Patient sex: F
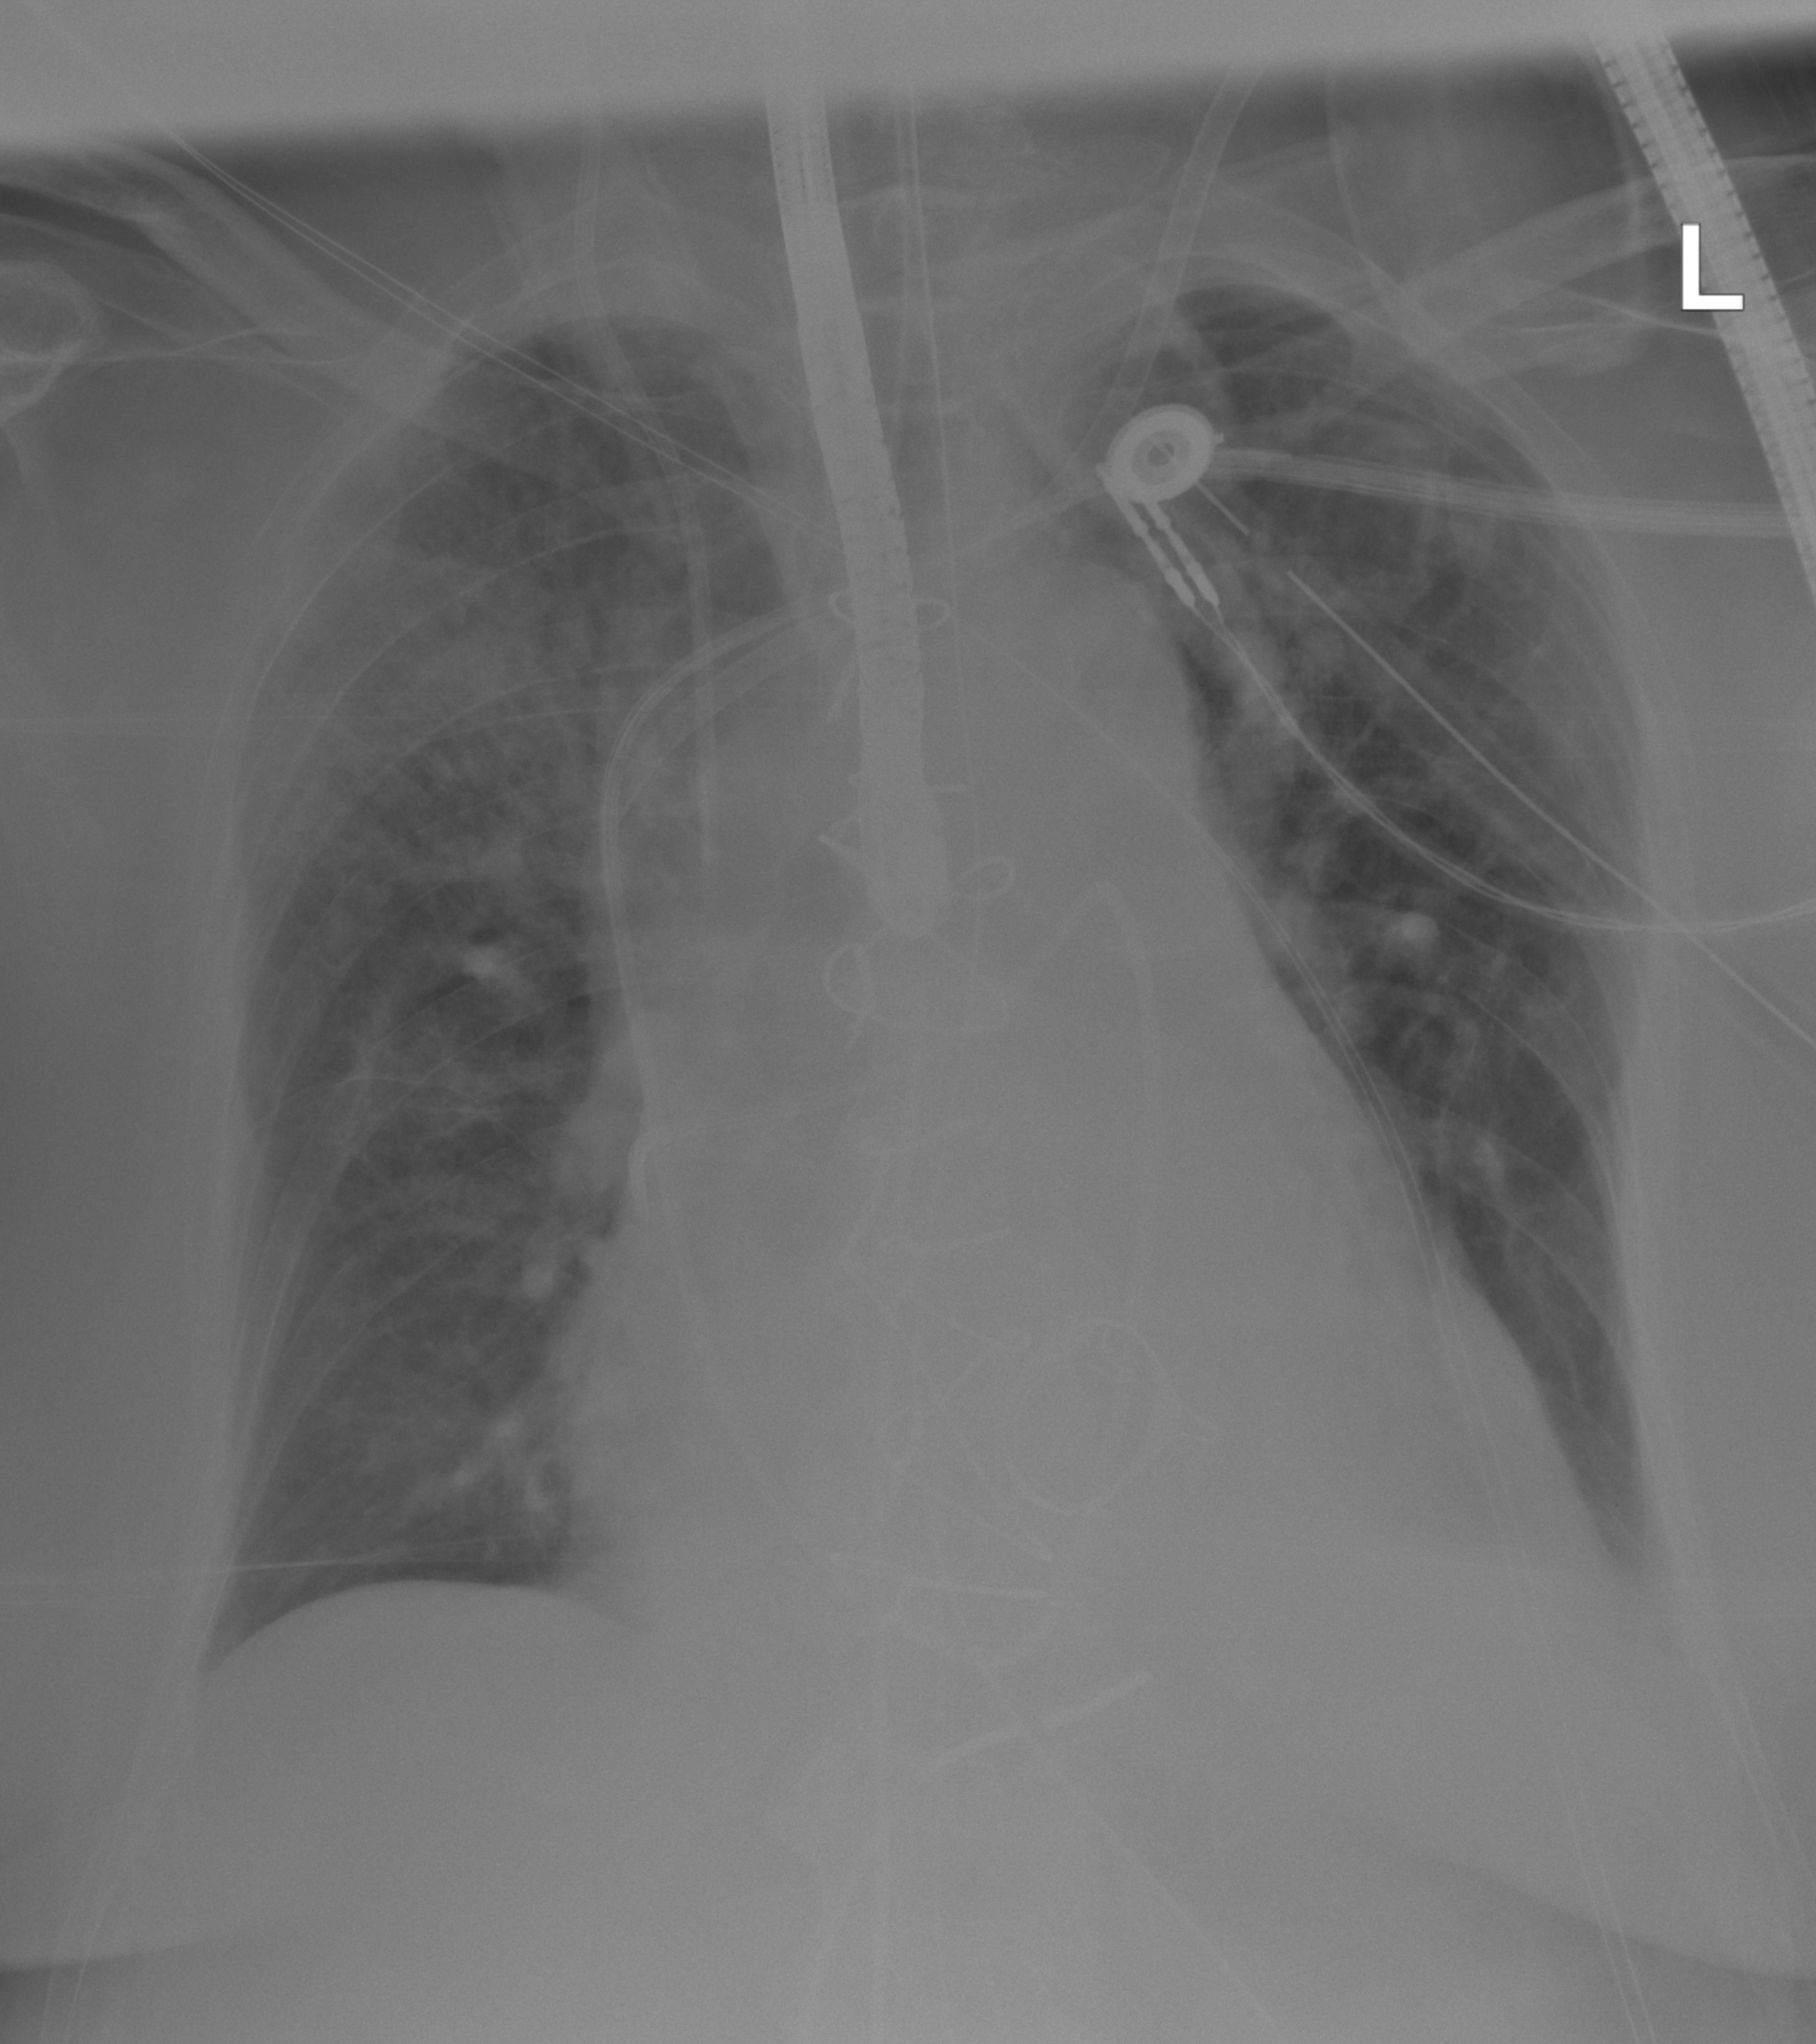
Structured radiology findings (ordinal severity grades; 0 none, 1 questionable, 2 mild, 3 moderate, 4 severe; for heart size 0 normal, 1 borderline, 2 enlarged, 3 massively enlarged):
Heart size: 3
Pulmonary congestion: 2
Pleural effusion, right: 0
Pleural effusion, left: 2
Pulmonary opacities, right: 1
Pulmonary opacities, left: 1
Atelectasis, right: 0
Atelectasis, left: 2